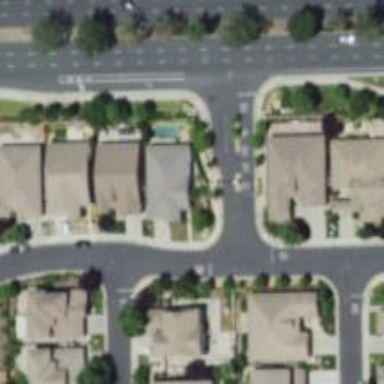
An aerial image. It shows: Residential road.